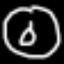
Label: donut